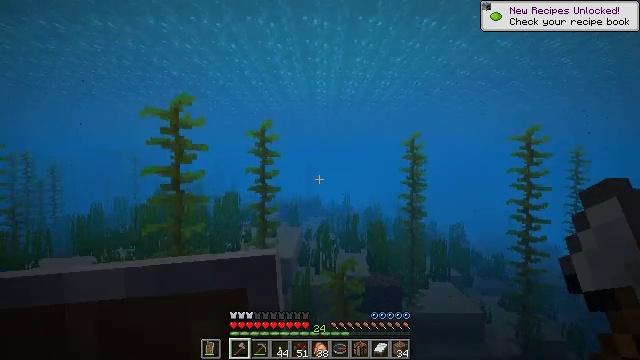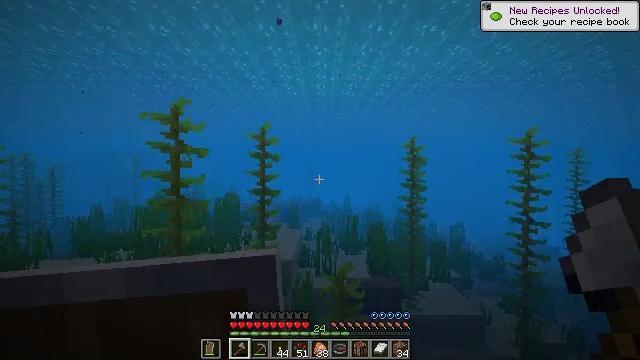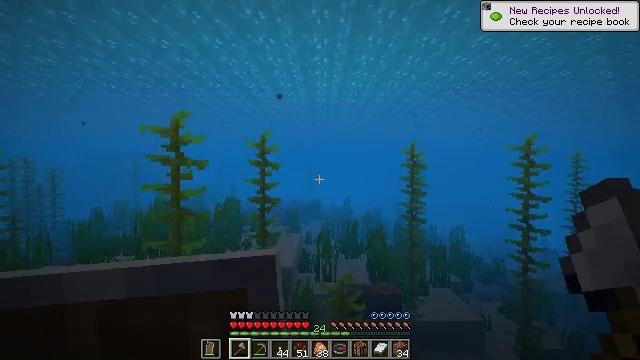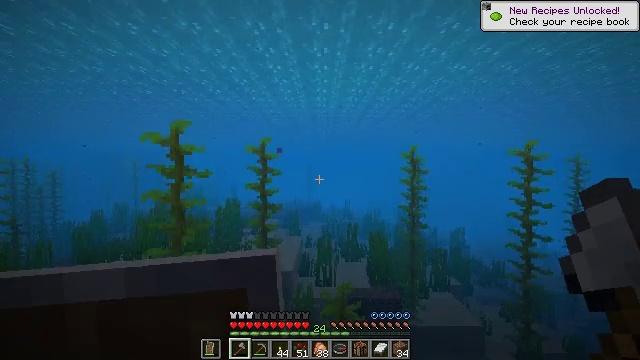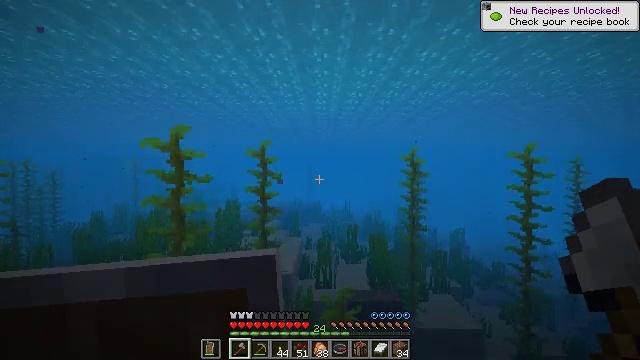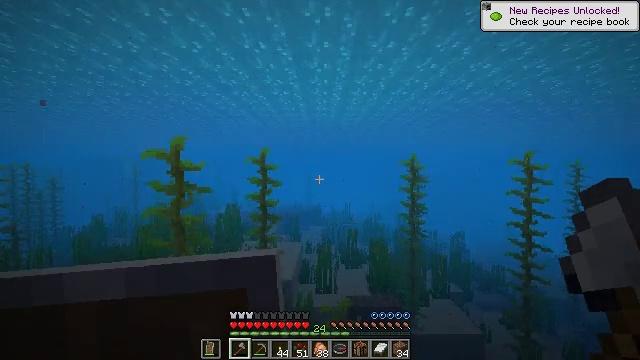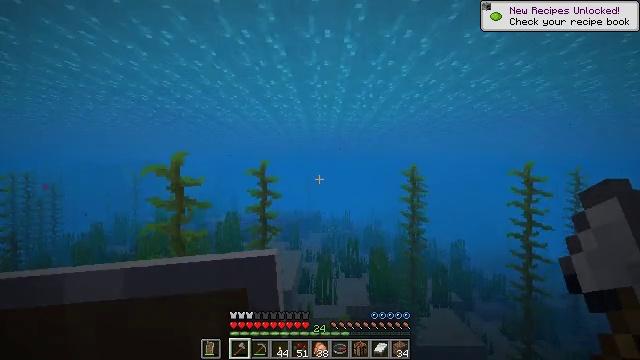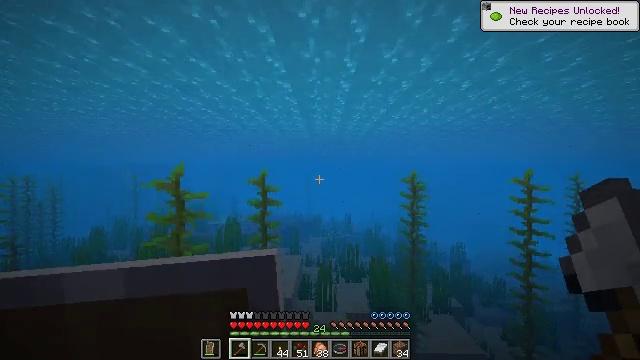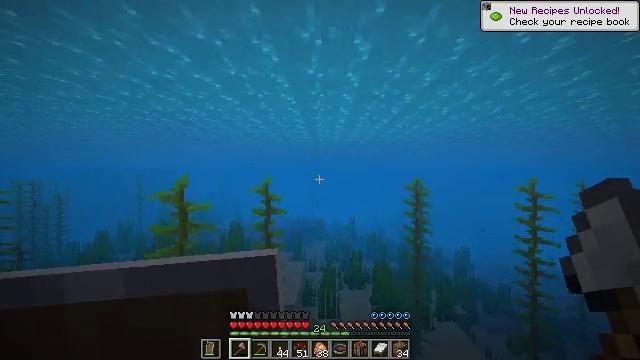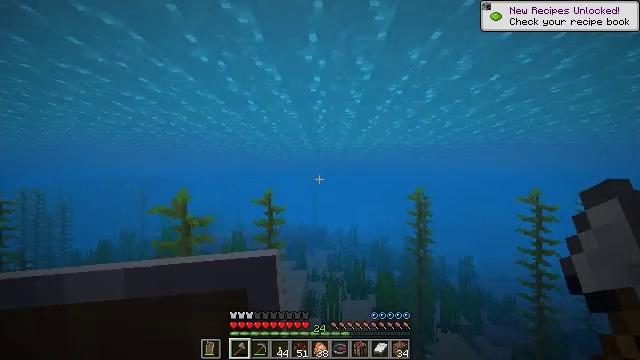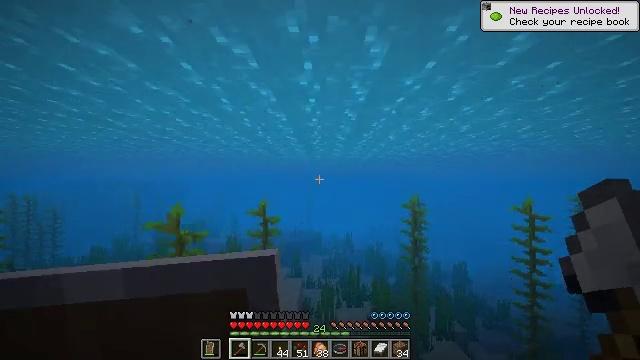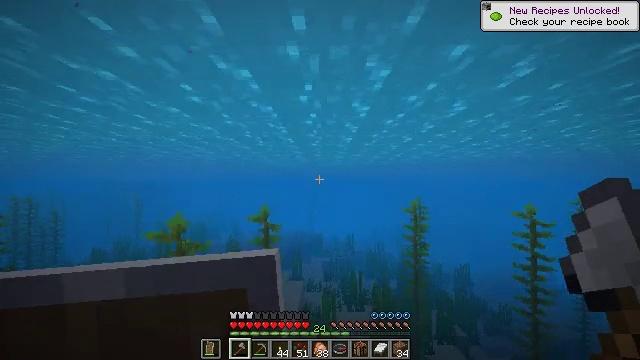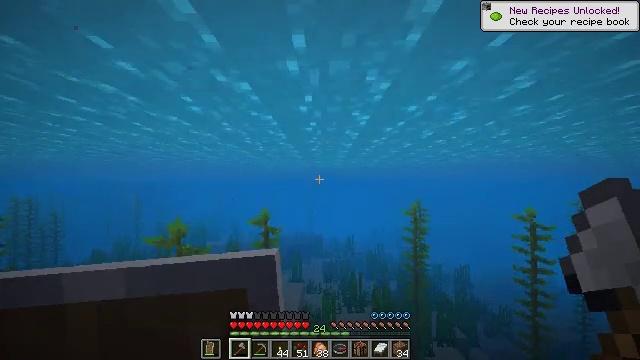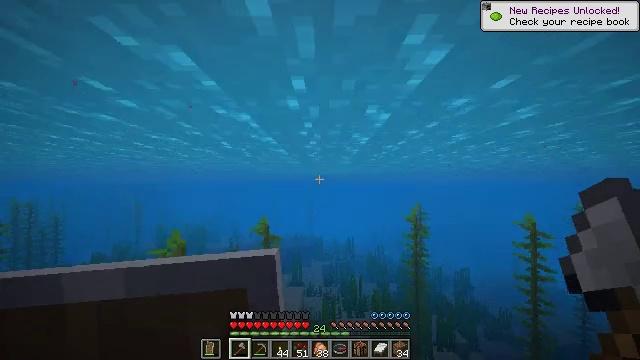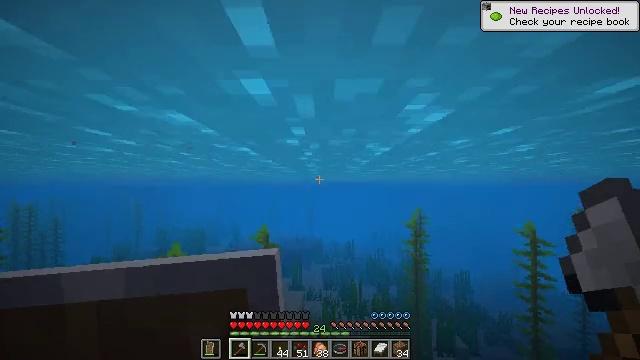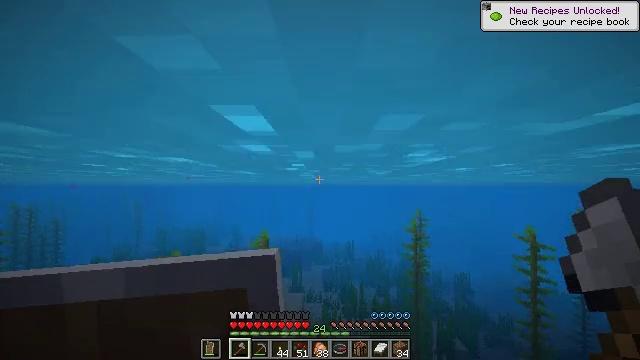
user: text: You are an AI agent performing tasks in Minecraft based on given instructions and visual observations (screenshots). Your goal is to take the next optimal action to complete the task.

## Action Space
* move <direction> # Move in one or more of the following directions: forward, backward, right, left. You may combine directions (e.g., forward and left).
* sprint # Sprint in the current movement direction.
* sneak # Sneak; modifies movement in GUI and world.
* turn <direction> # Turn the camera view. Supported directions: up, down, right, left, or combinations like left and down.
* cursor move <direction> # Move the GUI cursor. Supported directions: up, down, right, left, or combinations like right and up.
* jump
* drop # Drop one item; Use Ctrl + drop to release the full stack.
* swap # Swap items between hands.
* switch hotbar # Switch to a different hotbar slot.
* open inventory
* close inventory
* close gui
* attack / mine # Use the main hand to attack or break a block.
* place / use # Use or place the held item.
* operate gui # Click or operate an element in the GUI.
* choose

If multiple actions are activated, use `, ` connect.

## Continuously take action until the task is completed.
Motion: motion action
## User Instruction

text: Gather sea pickles from coral reefs.
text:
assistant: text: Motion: jump
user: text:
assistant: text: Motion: jump
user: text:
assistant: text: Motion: jump
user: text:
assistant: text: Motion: jump
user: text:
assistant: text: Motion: jump
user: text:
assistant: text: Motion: jump
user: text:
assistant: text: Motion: jump
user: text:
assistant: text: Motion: jump
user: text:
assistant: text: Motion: turn up, jump
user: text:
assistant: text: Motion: jump
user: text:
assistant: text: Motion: jump
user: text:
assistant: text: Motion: jump
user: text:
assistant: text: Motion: jump
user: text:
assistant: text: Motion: jump
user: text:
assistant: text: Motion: jump
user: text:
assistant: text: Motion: jump
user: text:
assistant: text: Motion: jump
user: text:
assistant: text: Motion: jump
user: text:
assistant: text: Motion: no_op
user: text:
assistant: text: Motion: open inventory
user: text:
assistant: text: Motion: open inventory
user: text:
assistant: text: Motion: open inventory
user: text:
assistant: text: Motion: no_op
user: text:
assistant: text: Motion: no_op
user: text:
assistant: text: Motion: cursor move down
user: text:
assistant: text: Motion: no_op
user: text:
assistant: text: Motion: no_op
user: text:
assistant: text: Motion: no_op
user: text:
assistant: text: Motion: cursor move right
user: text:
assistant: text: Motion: cursor move right